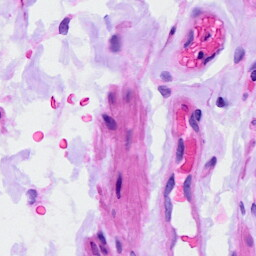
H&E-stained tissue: Ovarian